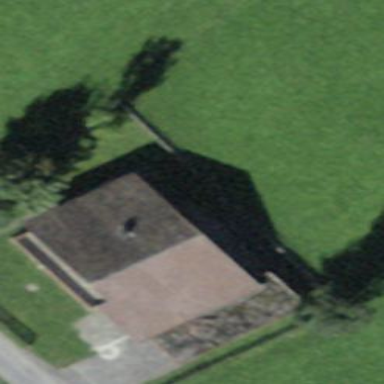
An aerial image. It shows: Detached building with gabled roof.